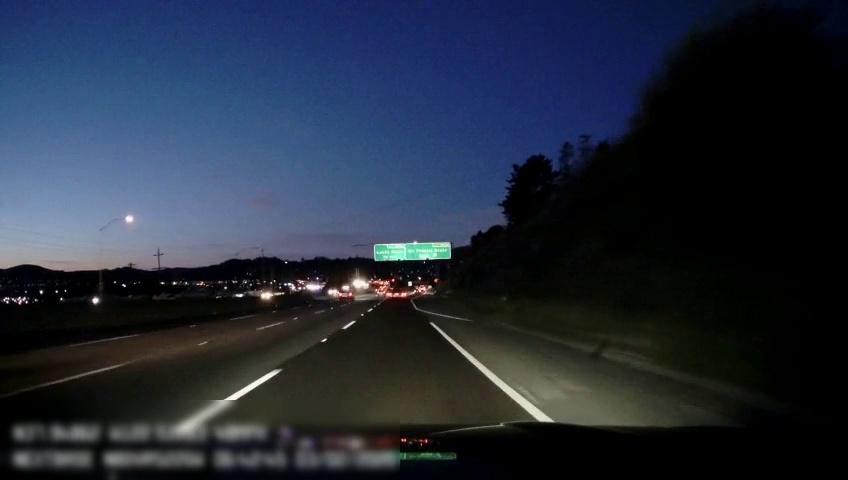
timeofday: Night
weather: Other
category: Drivable Space
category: Vehicles | Car
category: Vehicles | Truck
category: Lanes | Current Lane
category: Lanes | Current Lane
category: Lanes | Alternate Lane
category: Lanes | Alternate Lane
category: Lanes | Current Lane
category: Traffic | Signs